Interaction volume radius: 10 \u00c5
Interaction volume height: 20 \u00c5
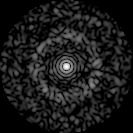
Disorder parameter: 0.8357